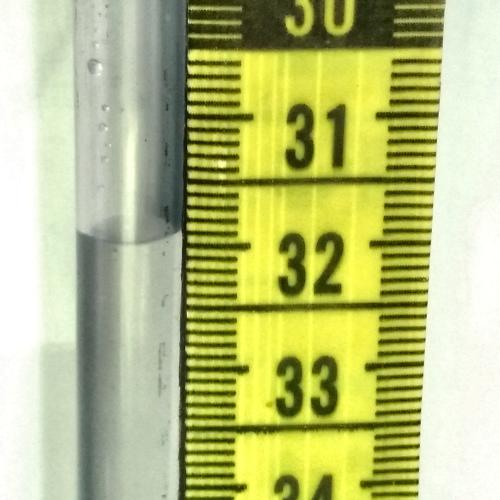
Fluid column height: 31.9 cm